Interaction volume radius: 10 \u00c5
Interaction volume height: 40 \u00c5
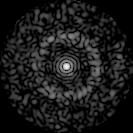
Disorder parameter: 0.8305